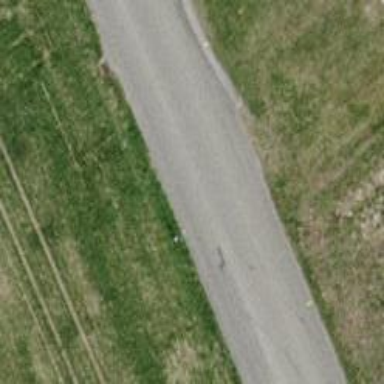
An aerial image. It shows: Tertiary road.